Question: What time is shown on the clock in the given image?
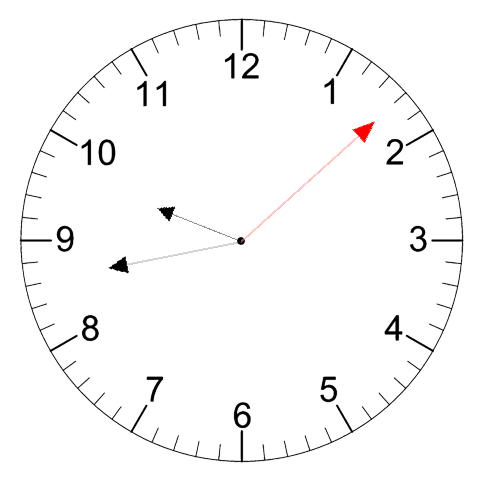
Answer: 09:43:08